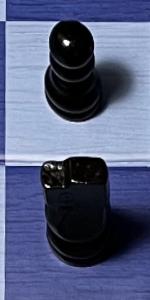
Label: Knight_Black